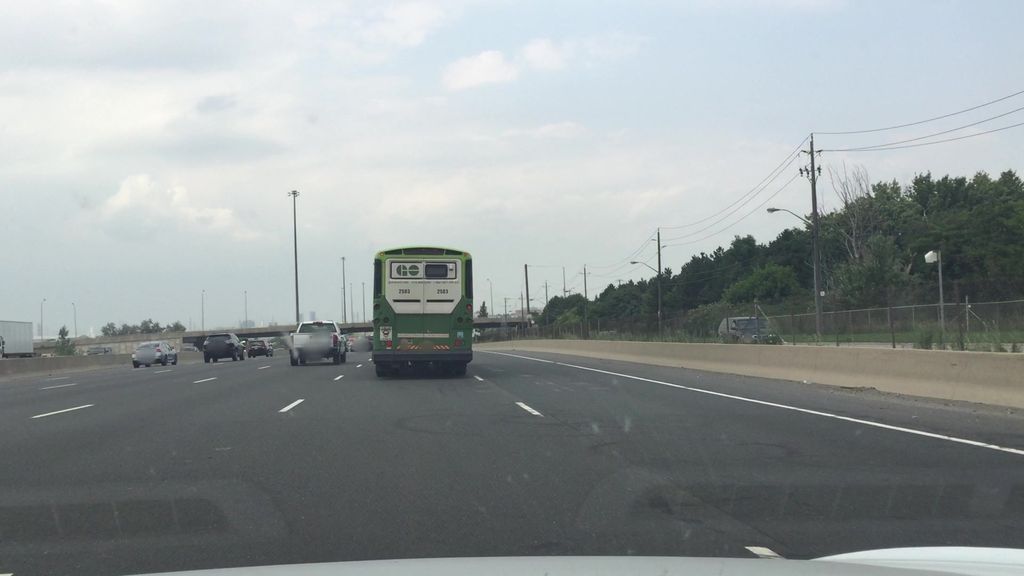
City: toronto